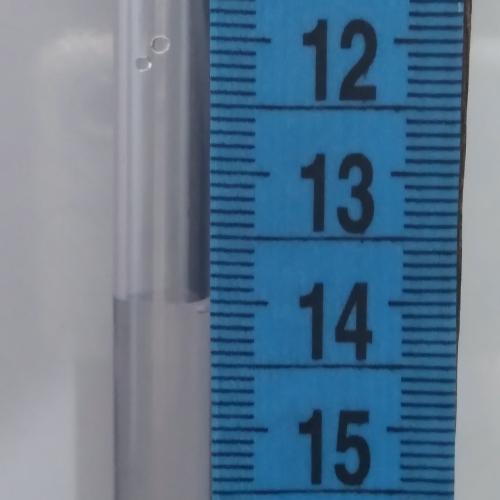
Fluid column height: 14.0 cm